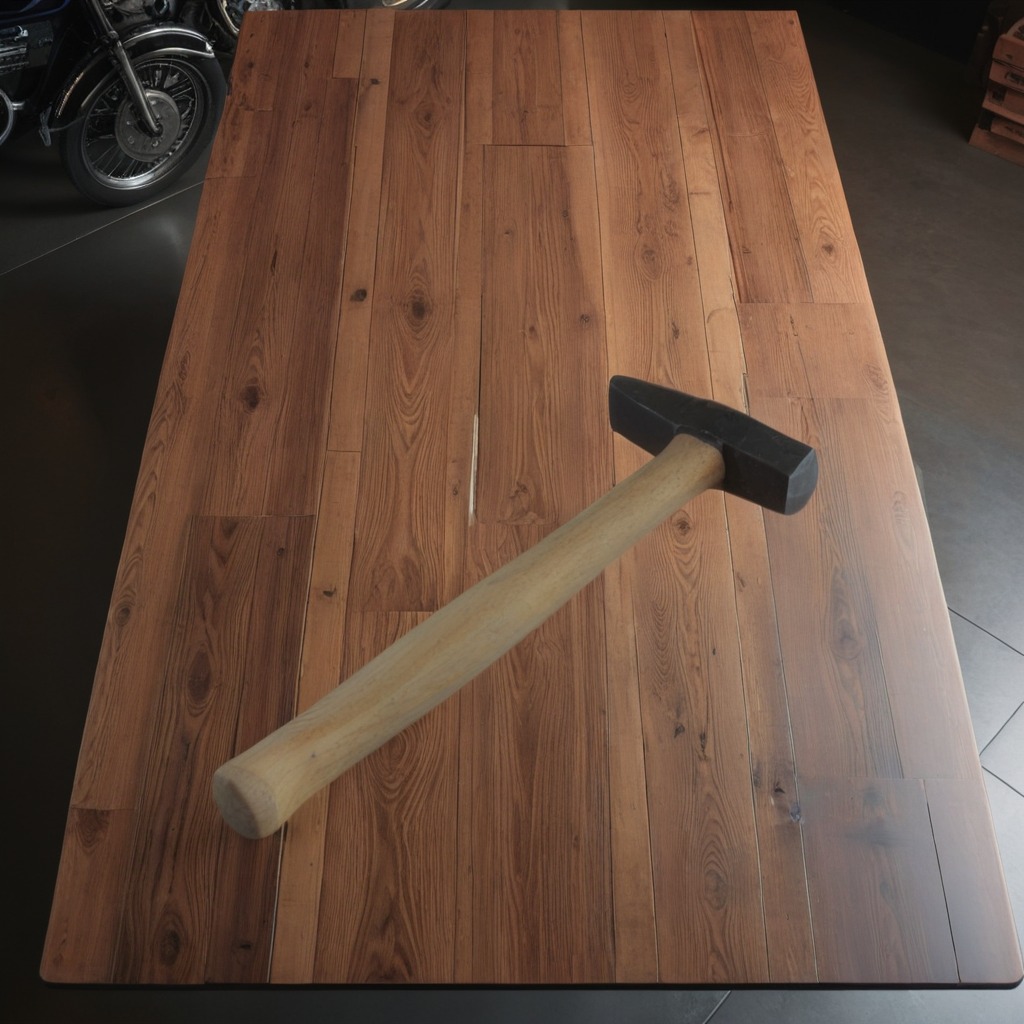
A hammer lies on the oil-spilled wooden table in a vintage motorcycle garage.